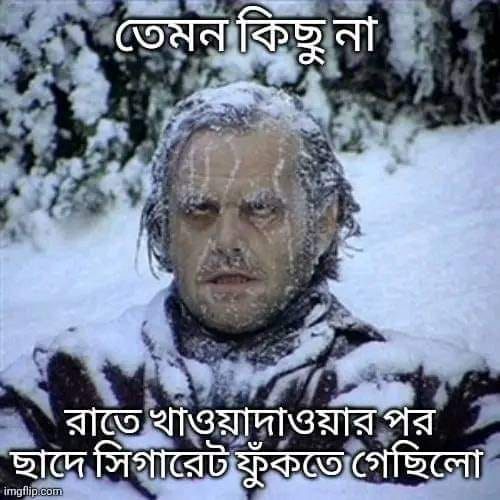
Text: তেমন কিছু না রাতে খাওয়া দাওয়ার পর ছাদে সিগারেট ফুঁকতে গেছিলো
Label: Non Hate